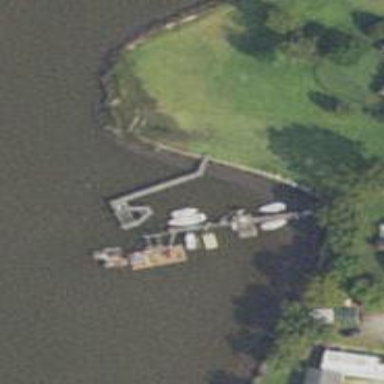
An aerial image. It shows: Man-made pier.